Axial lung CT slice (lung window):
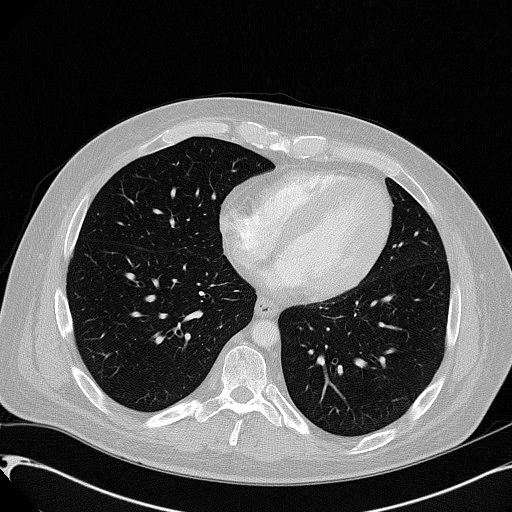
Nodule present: no